Field crop: maize
Growth stage: 2
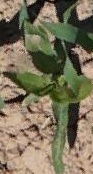
Species: maize